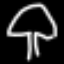
Label: mushroom